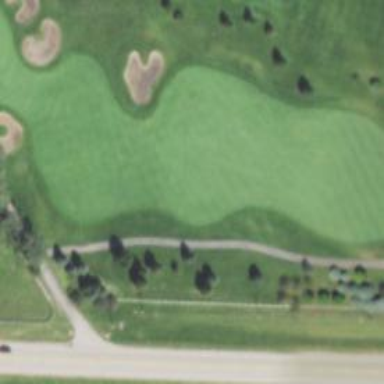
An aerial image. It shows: Golf hole.